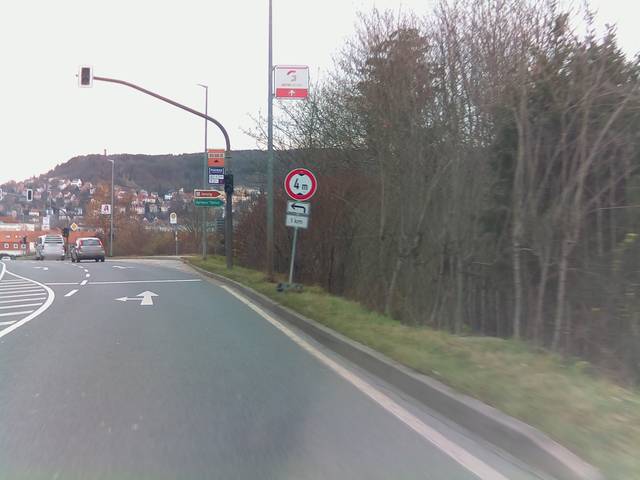
Region: Germany
Coordinates: 50.934, 11.609